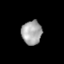
Tissue: lung
Cell type: Epithelial cells
Senescence score: 0.1856
Nuclear area (px): 476
Mean DAPI intensity: 165.855